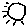
Label: sun